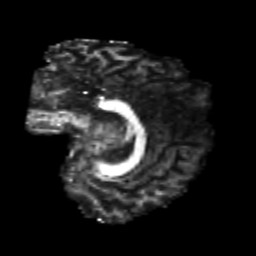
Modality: FA
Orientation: sagittal
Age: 24
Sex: female
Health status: healthy
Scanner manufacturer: philips
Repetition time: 7.387 s
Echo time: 0.08599 s